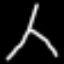
Label: The Eiffel Tower